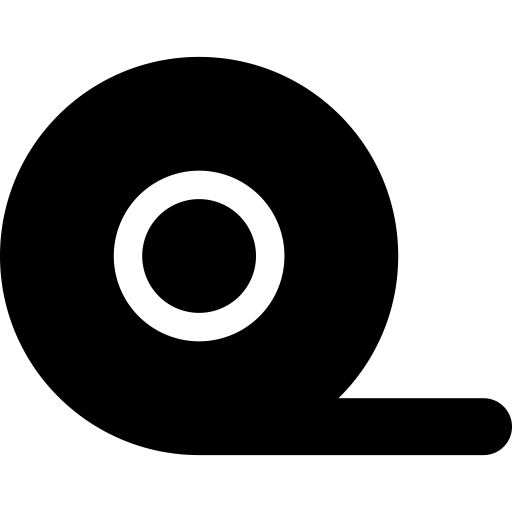
Tags: icon, FontAwesome, fa-icon, solid, tape